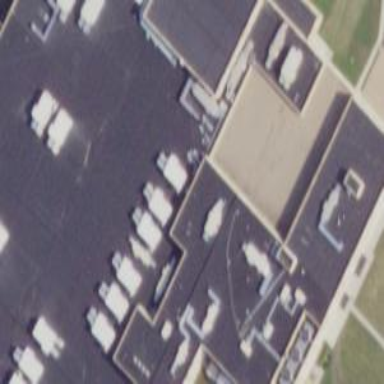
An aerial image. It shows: Building designated as casino.